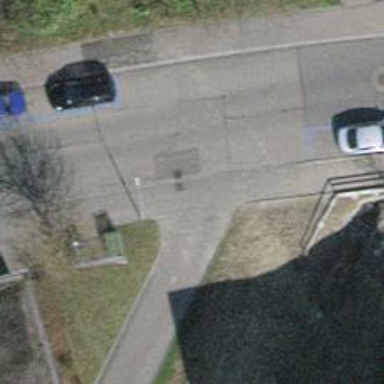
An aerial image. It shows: Driveway leading to service road.